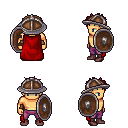
a pixel art fantasy rpg character, male body template, human, tanned skin, red cape, magenta pants, brunette bedhead hairstyle, chain helm, leather bracers, maroon shoes, shield, four views (front, back, left, right), 2x2 character sprite sheet, small pixel art, hard edges, no anti-aliasing